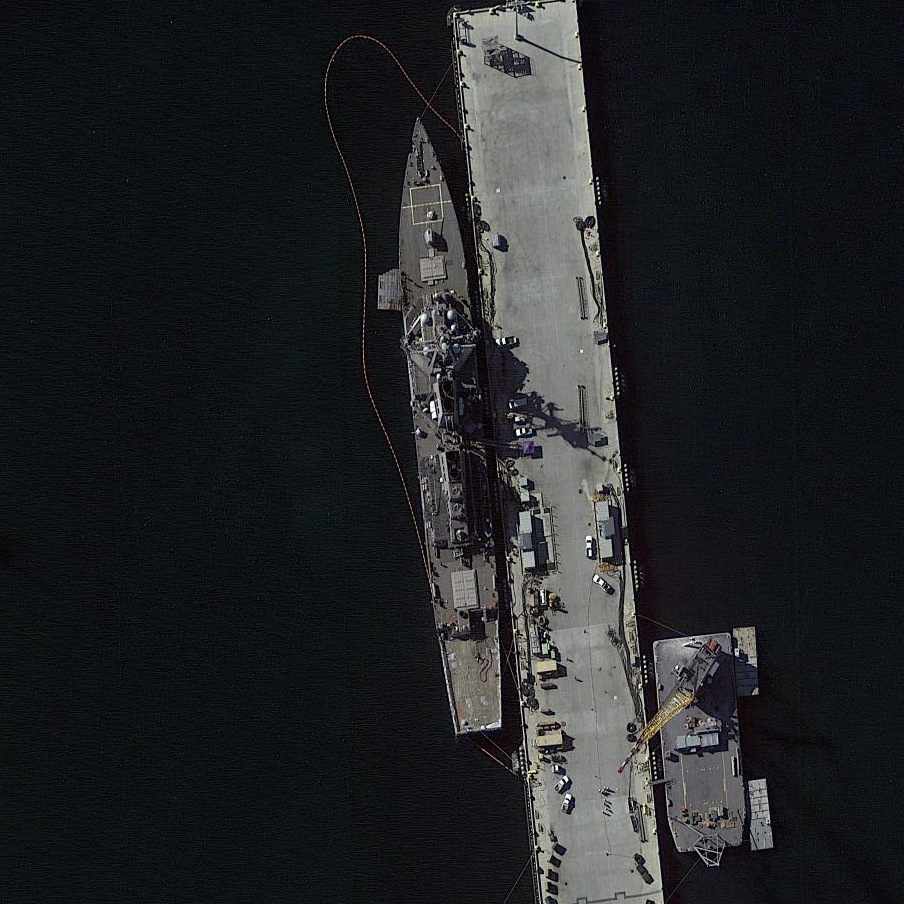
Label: Arleigh_Burke-class_destroyer